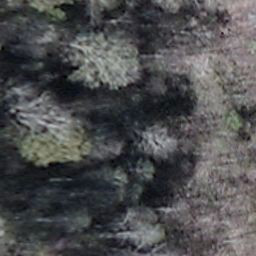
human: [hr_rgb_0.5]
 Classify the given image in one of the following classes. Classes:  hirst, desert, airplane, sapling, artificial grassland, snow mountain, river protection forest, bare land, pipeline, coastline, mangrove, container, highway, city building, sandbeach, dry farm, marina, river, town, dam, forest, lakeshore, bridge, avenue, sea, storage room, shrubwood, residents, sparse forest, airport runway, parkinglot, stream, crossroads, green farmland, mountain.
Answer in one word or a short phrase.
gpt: shrubwood